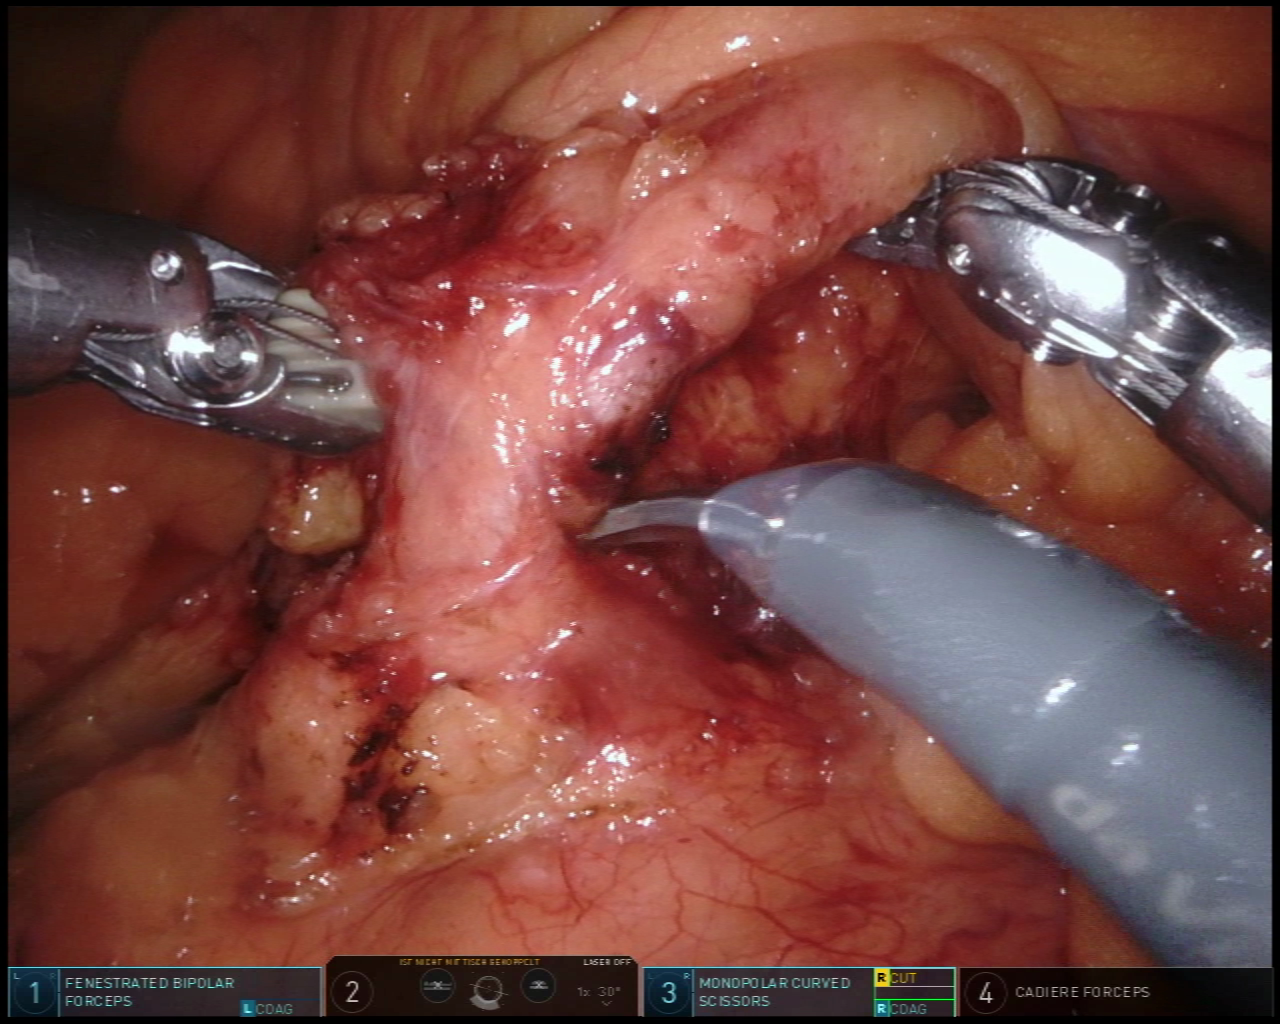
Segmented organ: inferior_mesenteric_artery
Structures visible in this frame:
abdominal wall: no
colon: no
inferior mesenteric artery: yes
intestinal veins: no
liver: no
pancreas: no
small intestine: no
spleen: no
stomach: no
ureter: no
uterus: no
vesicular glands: no